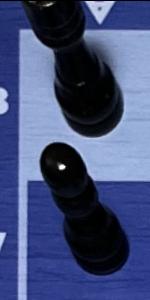
Label: Pawn_Black